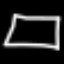
Label: square